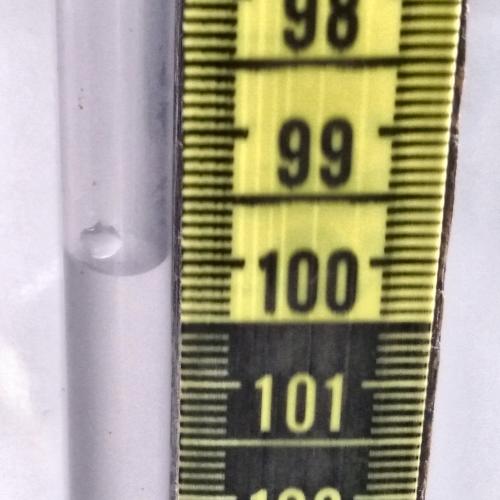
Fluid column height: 100.0 cm